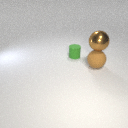
large brown rubber sphere to the right of small green rubber cylinder